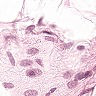
Metastatic tissue present: no